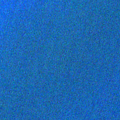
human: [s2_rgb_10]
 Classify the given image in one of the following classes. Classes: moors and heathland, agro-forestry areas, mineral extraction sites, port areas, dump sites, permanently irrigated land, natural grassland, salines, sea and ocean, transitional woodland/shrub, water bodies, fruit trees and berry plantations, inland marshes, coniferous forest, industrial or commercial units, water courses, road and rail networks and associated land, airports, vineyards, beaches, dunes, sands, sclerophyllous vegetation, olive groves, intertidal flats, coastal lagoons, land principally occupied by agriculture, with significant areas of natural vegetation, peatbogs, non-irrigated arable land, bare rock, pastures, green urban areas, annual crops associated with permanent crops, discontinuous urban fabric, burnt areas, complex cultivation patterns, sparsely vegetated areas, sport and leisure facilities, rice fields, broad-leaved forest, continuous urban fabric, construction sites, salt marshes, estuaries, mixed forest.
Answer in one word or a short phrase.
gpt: sea and ocean